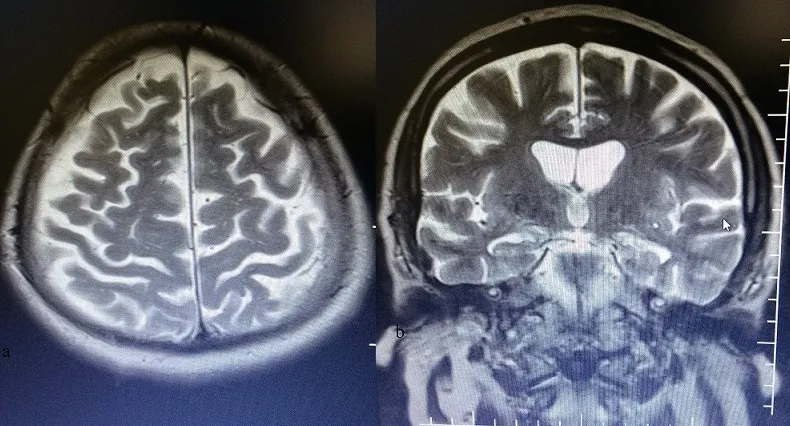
Follow-up MRI scans 1 month later showed spontaneous resolution of bilateral subdural hematoma.
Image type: radiology (mri)